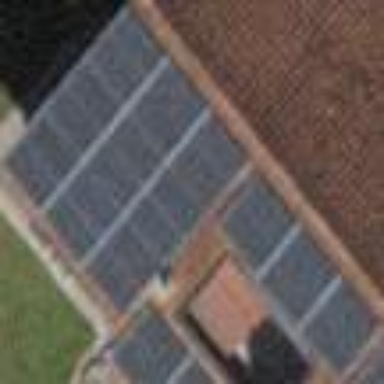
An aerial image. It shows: Solar power generator with photovoltaic panels.